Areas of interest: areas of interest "Yujinxiang Hot Spring Garden Holiday Resort"
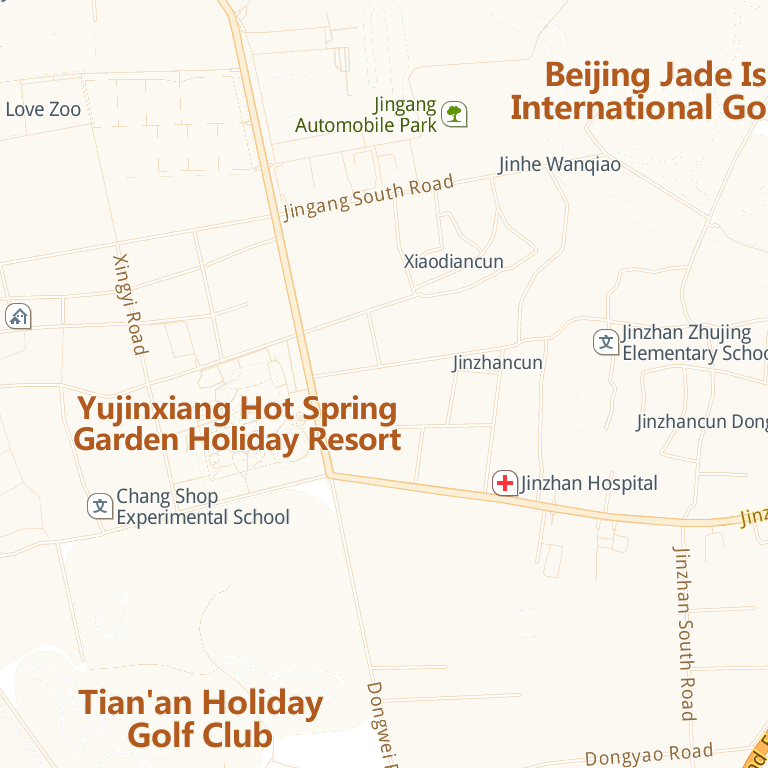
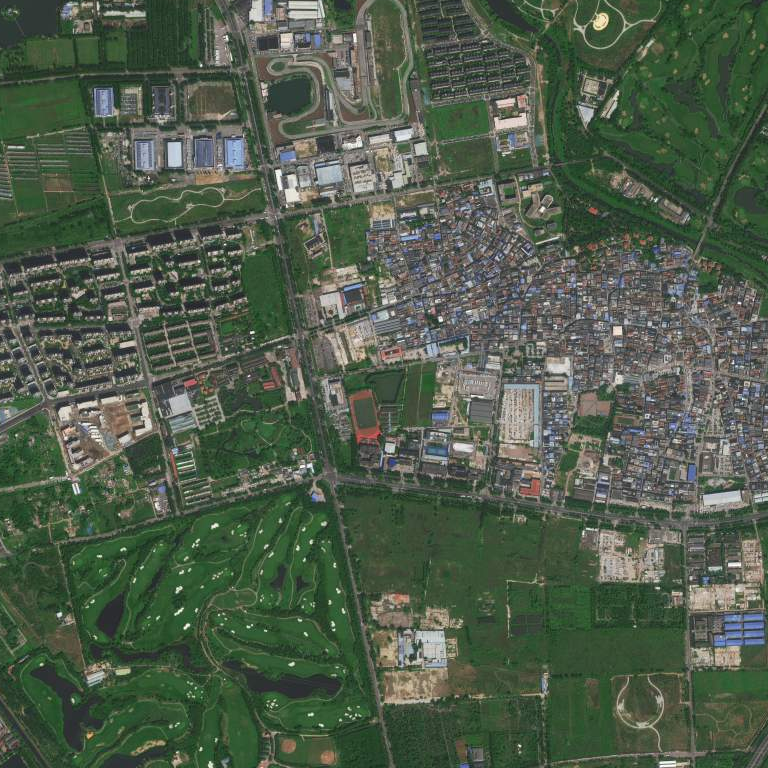